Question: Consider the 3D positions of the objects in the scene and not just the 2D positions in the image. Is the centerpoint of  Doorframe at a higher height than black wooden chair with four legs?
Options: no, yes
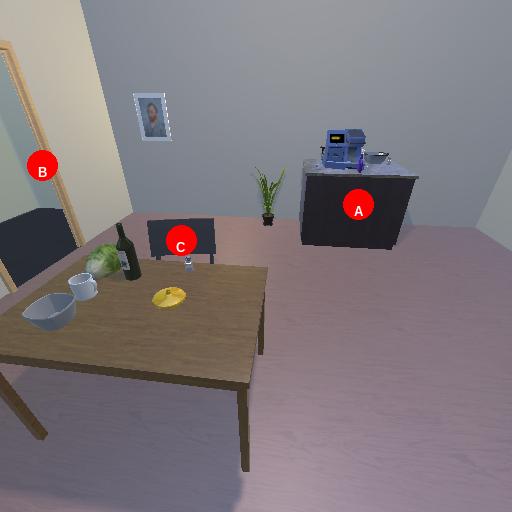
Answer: no